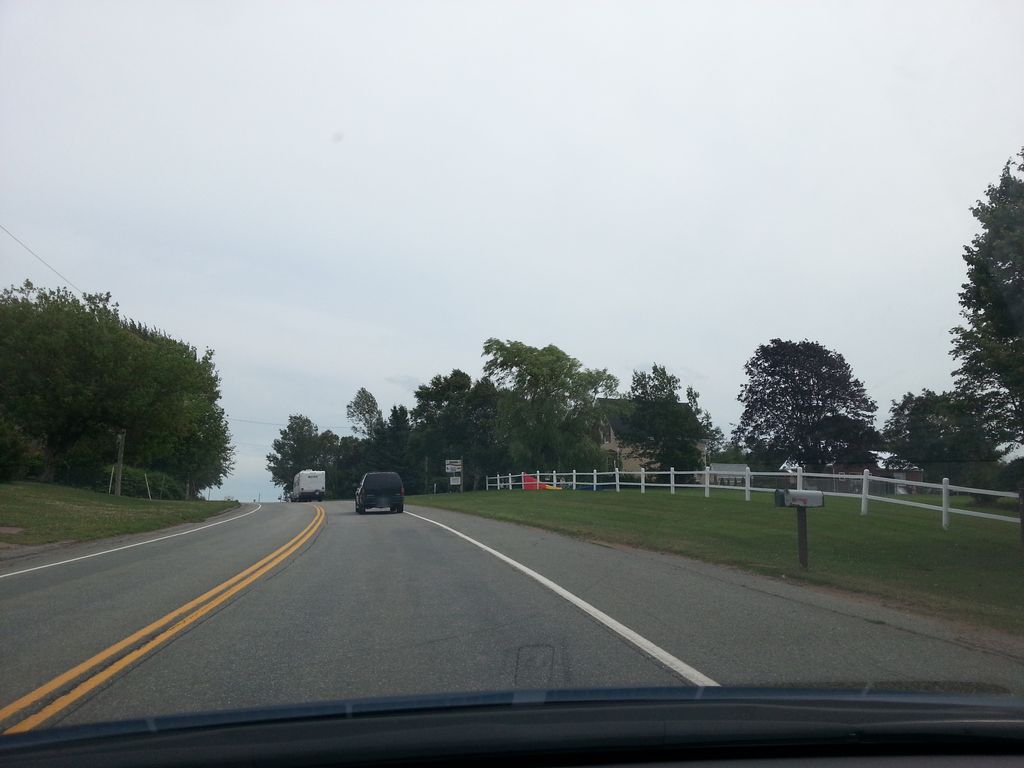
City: charlottetown